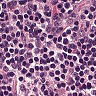
Metastatic tissue present: no